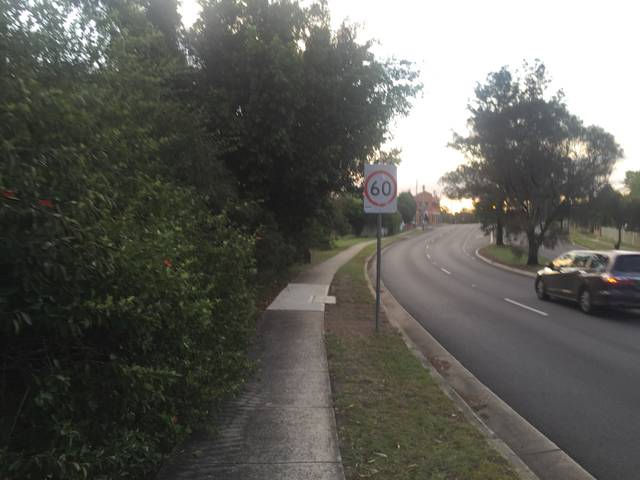
Region: Australia
Coordinates: -33.779, 150.916